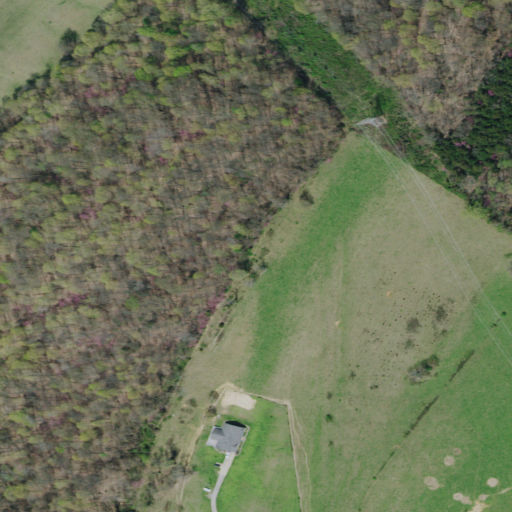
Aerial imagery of ridge(s) in Tennessee named Peters Ridge containing deciduous forest, pasture, grassland, shrub, open development, and mixed forest